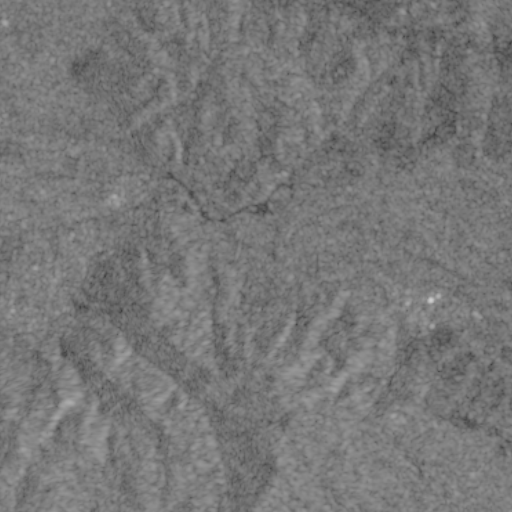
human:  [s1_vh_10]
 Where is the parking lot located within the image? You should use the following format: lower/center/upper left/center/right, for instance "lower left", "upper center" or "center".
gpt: The parking lot is located in the center of the image.
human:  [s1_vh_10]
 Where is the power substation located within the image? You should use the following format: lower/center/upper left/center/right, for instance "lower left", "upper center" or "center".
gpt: The power substation is located in the center left of the image.
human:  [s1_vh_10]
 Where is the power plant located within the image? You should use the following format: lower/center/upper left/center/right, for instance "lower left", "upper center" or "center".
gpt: There is no power plant in the image.

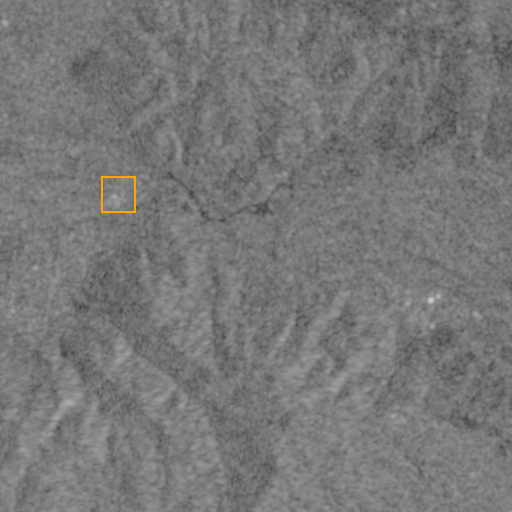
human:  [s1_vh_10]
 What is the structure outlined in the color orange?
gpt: The structure outlined in orange is a power substation.
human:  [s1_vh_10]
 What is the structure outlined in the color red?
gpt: There is no red outline.